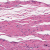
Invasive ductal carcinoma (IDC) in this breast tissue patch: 0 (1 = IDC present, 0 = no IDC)